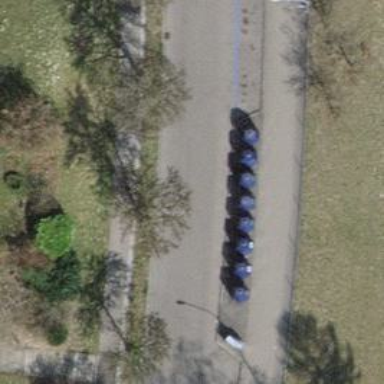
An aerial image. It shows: Recycling container at amenity designated for recycling.